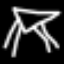
Label: pants